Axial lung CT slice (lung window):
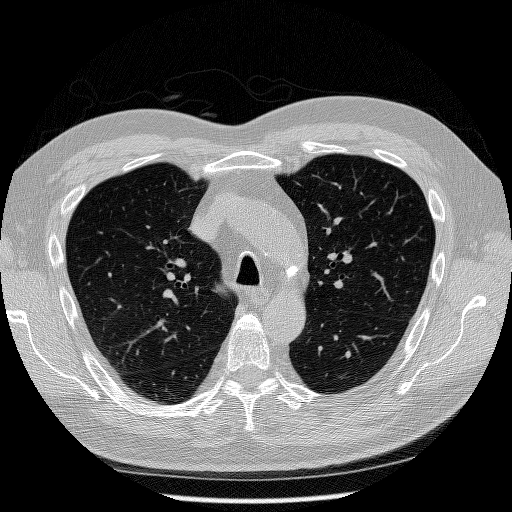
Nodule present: no